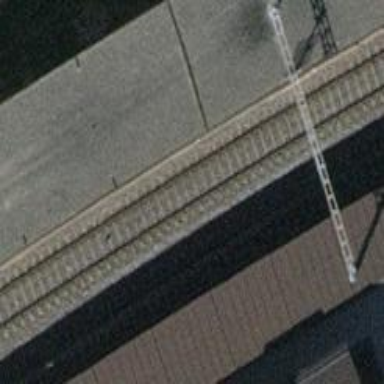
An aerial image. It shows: Public transport stop position along the railway.